Question: I want to create a function that after an image upload, will allow a user to resize an image. But the image must be behind a crop frame and the user must be able to drag/move/resize the image behind the crop frame.

Here is a screenshot of what I am thinking of.
Please can anyone point me in the right direction. Thanks
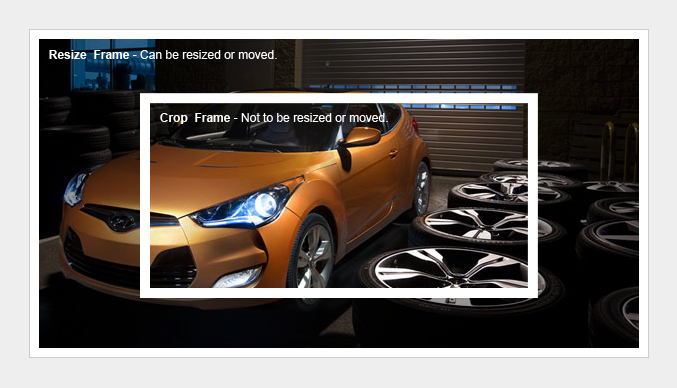
Answer: I'd give <URL> seems to cover your use case almost exactly.